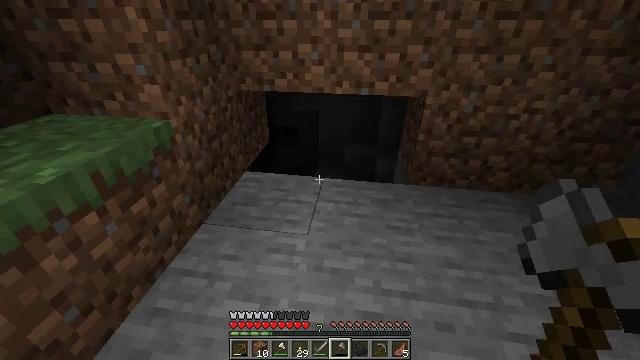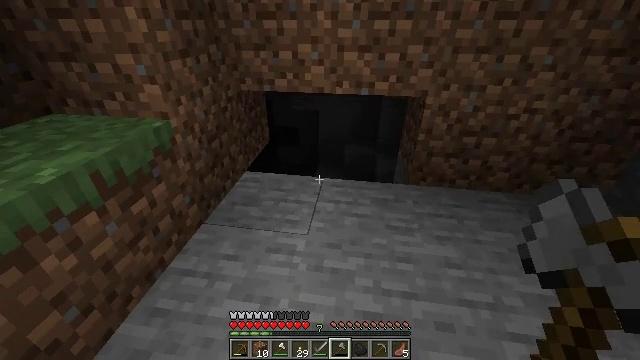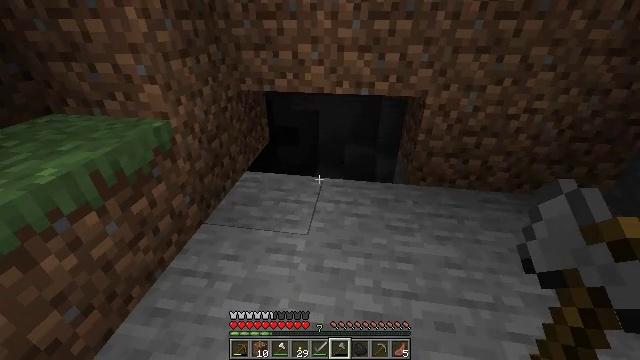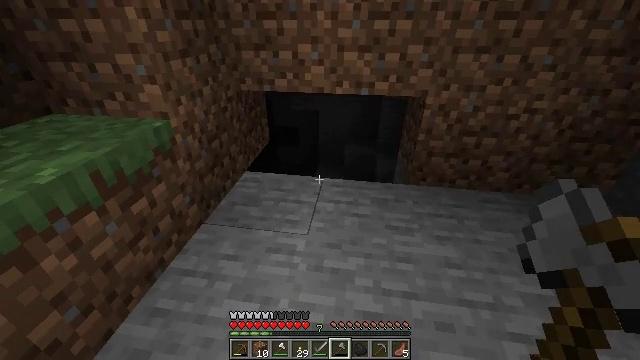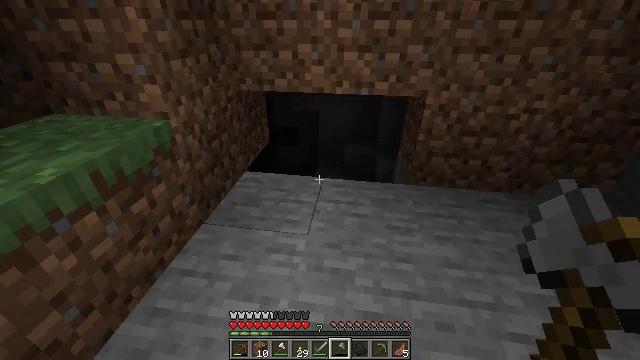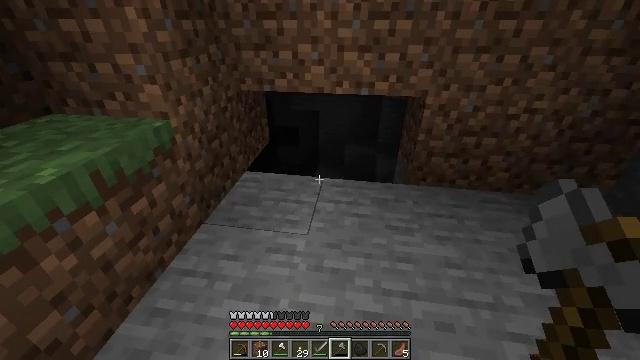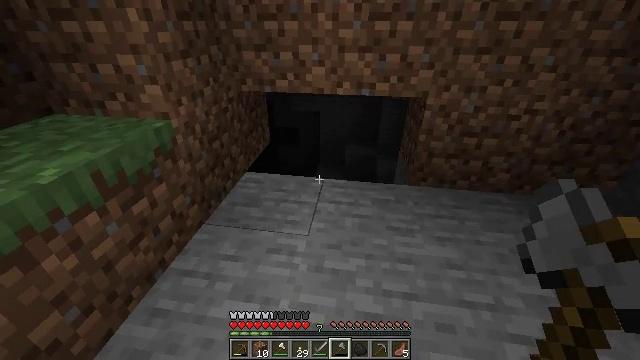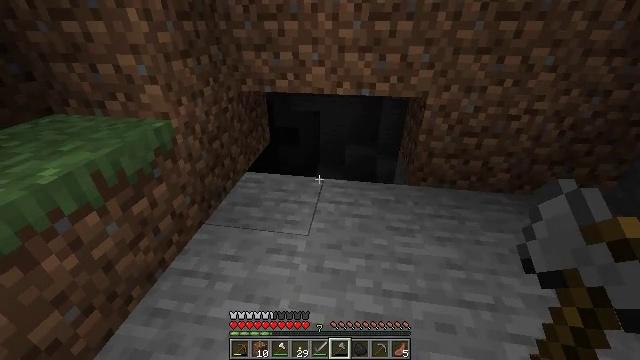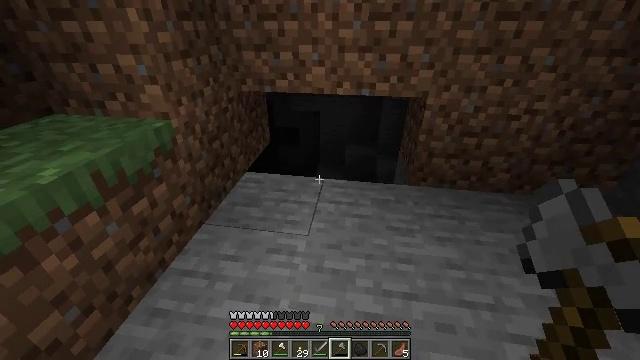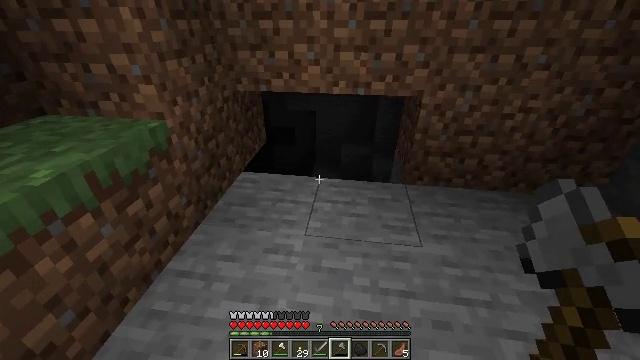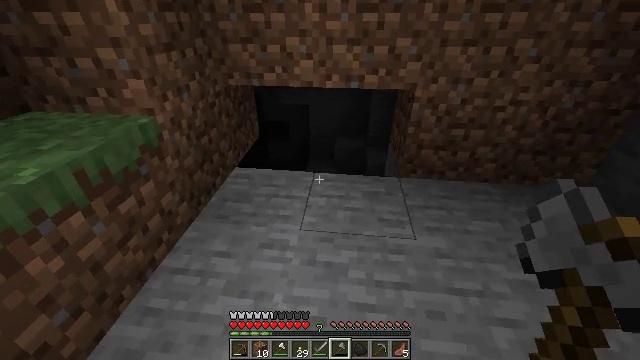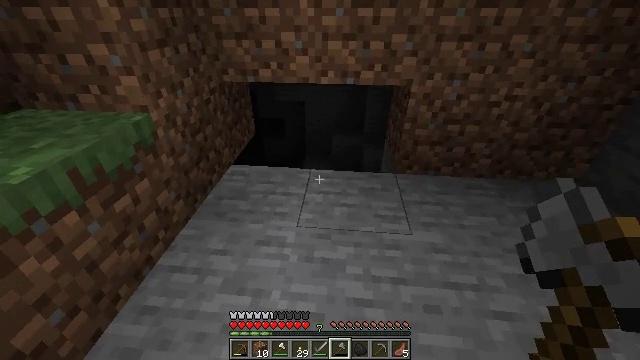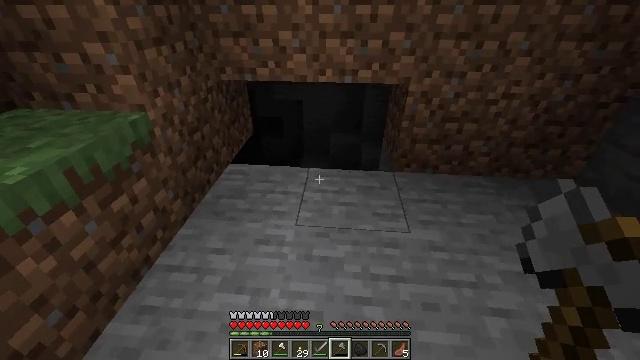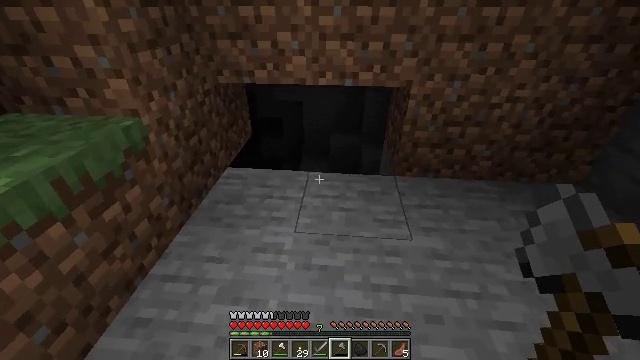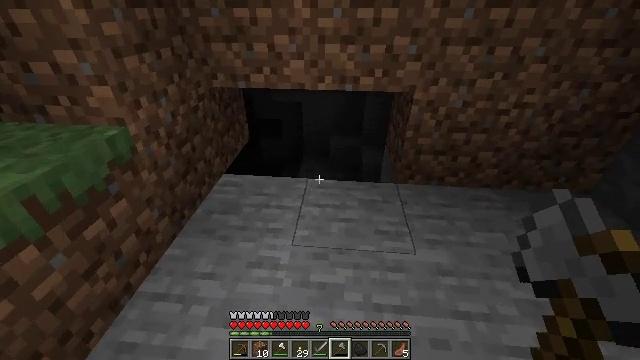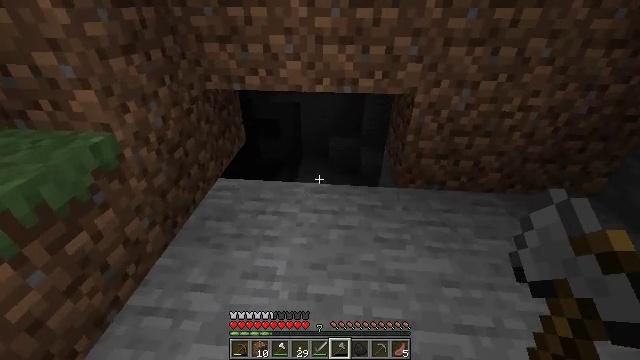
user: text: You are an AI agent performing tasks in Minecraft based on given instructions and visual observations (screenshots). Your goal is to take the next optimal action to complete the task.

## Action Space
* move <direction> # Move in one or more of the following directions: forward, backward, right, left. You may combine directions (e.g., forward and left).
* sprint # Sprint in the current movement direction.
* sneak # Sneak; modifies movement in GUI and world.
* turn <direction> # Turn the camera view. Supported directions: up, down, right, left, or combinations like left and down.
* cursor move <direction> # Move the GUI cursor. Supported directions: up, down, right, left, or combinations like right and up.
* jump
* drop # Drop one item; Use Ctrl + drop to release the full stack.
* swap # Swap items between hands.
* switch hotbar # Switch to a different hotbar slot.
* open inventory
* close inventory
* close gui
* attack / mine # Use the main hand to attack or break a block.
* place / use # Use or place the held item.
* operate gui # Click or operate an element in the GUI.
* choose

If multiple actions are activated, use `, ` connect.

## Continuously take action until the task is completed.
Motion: motion action
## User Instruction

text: Collect dirt by holding left button.
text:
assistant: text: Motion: no_op
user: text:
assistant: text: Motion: no_op
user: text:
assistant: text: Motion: no_op
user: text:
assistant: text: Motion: no_op
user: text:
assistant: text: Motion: no_op
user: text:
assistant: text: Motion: no_op
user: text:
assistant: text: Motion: no_op
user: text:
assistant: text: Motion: no_op
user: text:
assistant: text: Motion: no_op
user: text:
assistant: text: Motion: turn right and down
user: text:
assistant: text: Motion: no_op
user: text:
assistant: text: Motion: no_op
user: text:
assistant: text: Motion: move forward
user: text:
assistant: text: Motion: move forward
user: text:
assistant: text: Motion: move forward
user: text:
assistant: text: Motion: move forward, turn right and down
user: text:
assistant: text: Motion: move forward, turn right and down
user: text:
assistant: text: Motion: move forward, turn right and down
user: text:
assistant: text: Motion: move forward, turn right and down
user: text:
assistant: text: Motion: turn down
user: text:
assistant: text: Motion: turn down
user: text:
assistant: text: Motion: no_op
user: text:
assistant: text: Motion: turn down
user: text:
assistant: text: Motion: turn left and down
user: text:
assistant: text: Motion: turn left and down
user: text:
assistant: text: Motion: turn left and down
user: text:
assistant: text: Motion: no_op
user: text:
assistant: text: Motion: turn left
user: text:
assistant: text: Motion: no_op
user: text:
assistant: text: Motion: no_op